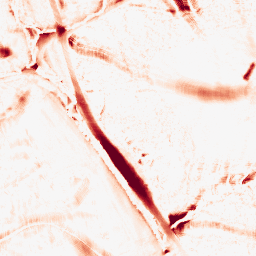
Category: morphological
Decomposition family: morphological_ellipse
Decomposition parameters: operation: opening
width: 30
height: 30
Upsampling method: quartic
Upsampling parameters: scale: 8
Upsampling scale: 8